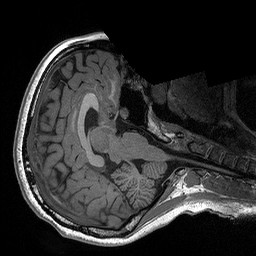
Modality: T1w
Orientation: axial
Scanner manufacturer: siemens
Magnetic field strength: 3 T
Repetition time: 2.3 s
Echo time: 0.00298 s